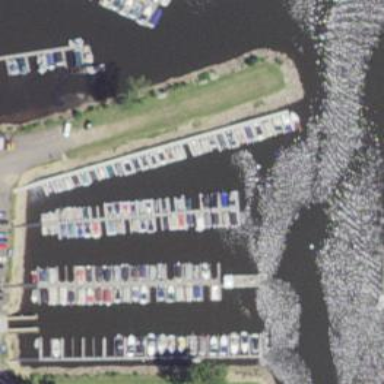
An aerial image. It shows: Pier with mooring facilities.